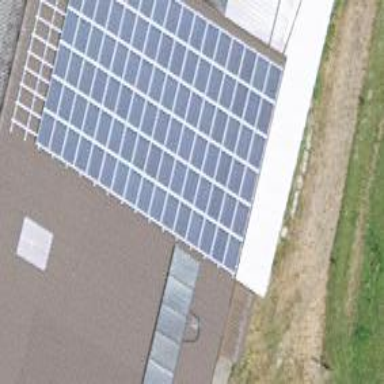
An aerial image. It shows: Solar power generator.